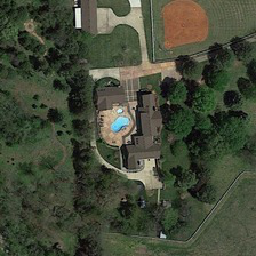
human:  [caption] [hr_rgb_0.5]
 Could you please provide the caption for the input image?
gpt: A gray house surrounded by trees faces a swimming pool, next to a baseball field

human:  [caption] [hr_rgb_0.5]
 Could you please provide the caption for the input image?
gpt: The building with pools is surrounded by scattered green trees and baseball grounds.

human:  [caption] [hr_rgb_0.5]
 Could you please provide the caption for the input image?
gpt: A grey house surrounded by trees faces the swimming pool next to the stadium

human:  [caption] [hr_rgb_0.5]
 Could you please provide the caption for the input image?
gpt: A grey house surrounded by trees overlooks a swimming pool, next to a baseball field

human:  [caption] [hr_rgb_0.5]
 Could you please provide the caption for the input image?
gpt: A building with a swimming pool is surrounded by sparse green trees and a baseball field.